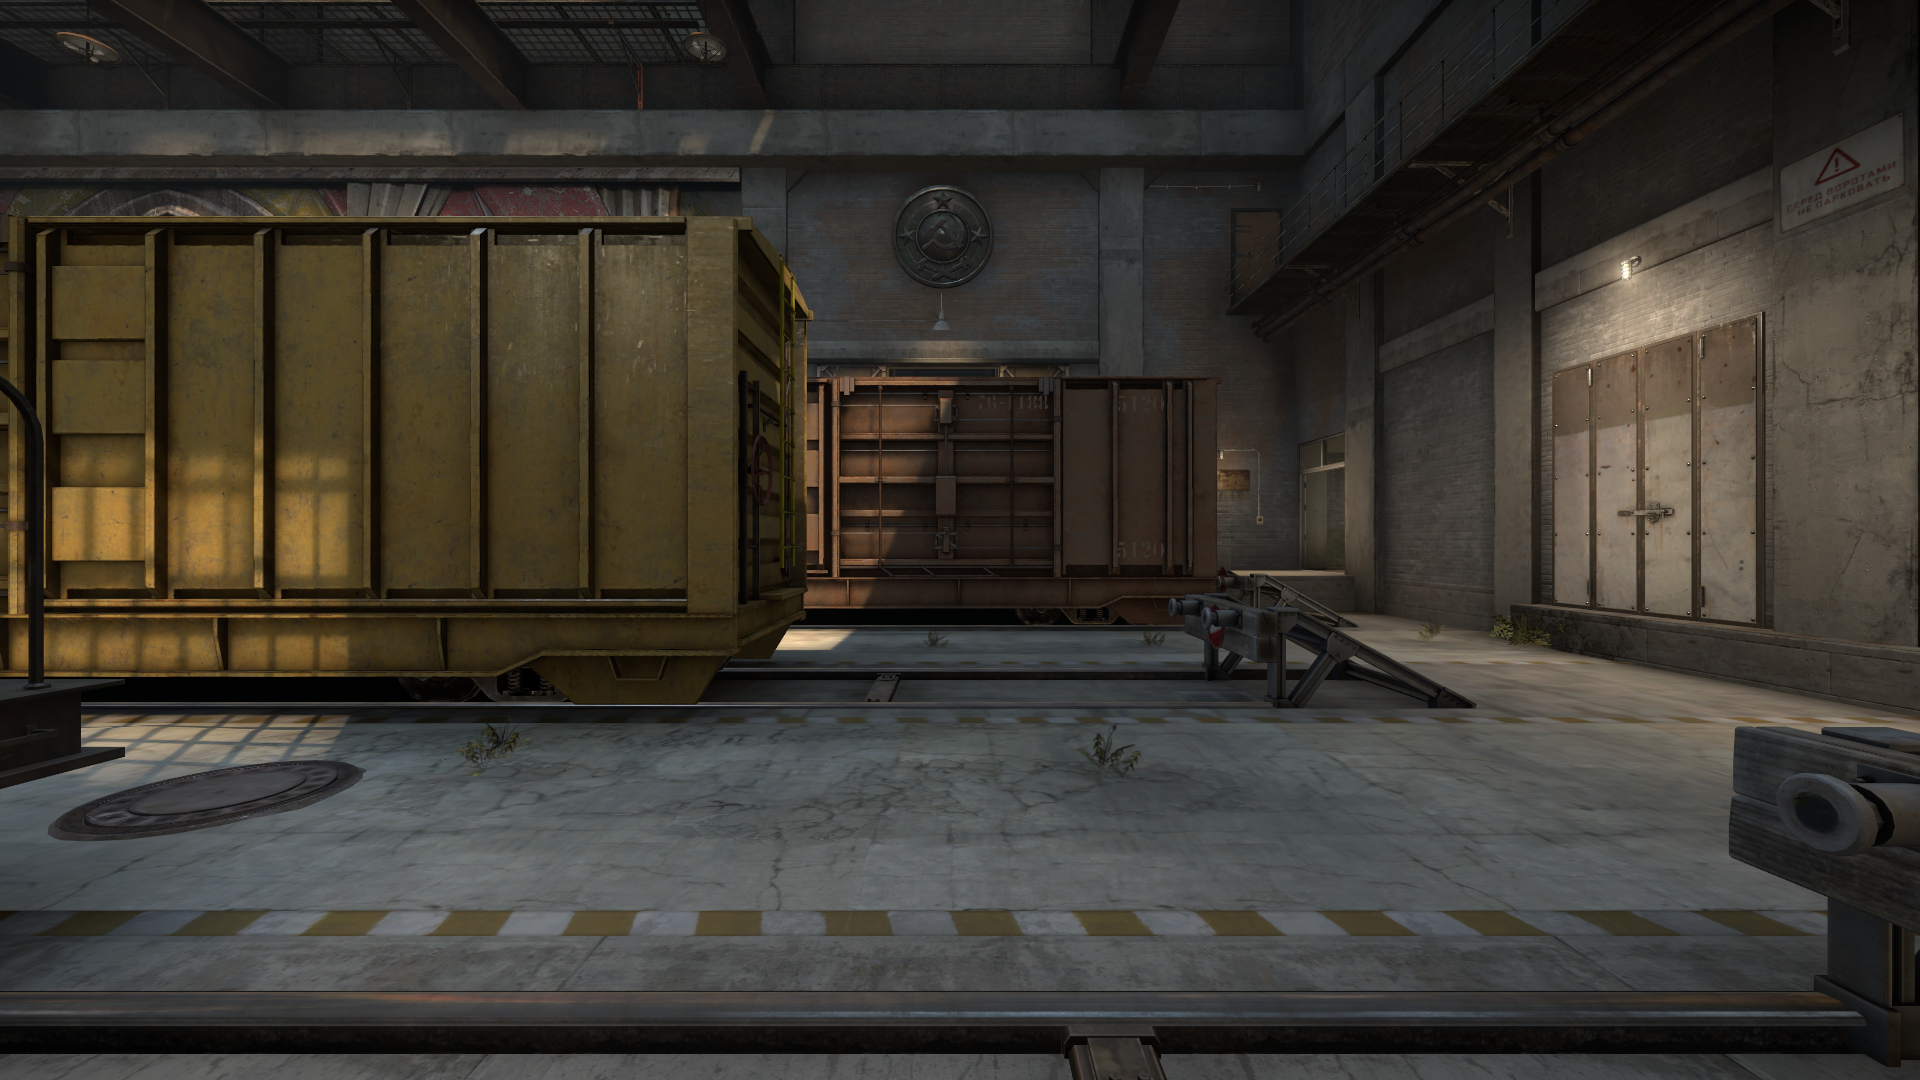
Map: de_train